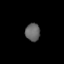
Tissue: lung
Cell type: B cells
Senescence score: 0.7378
Nuclear area (px): 253
Mean DAPI intensity: 103.004